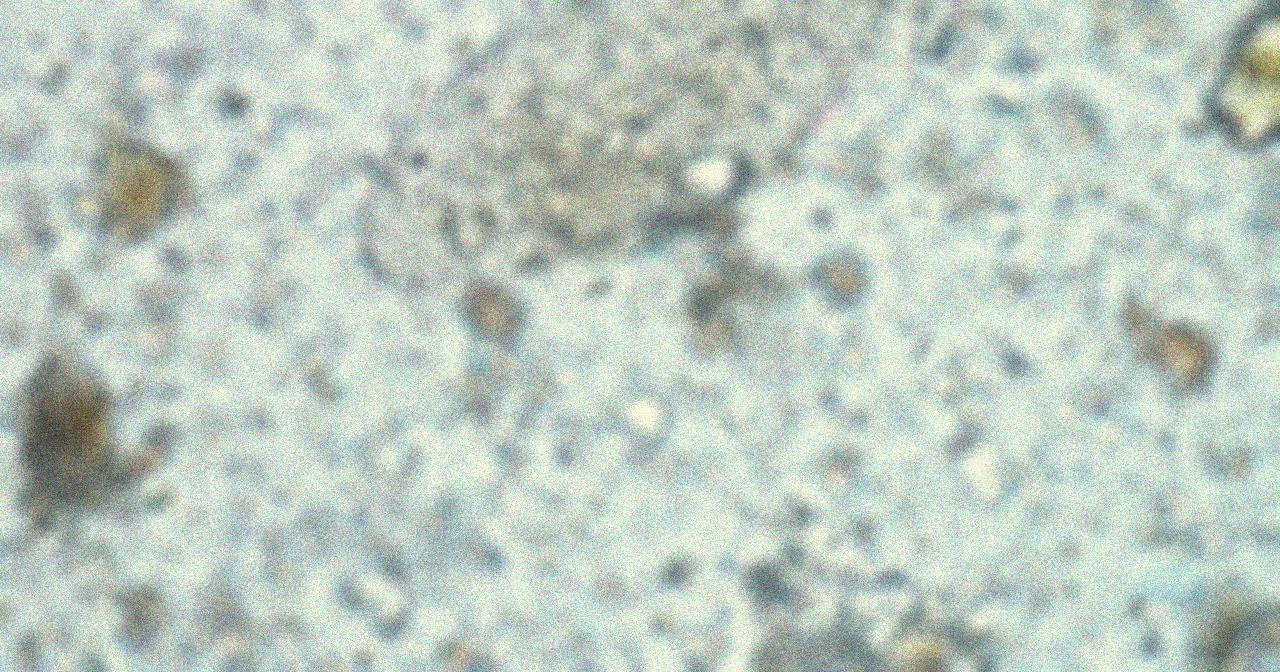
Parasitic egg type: Fasciolopsis buski